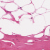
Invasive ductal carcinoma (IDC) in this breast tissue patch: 0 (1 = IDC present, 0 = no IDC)